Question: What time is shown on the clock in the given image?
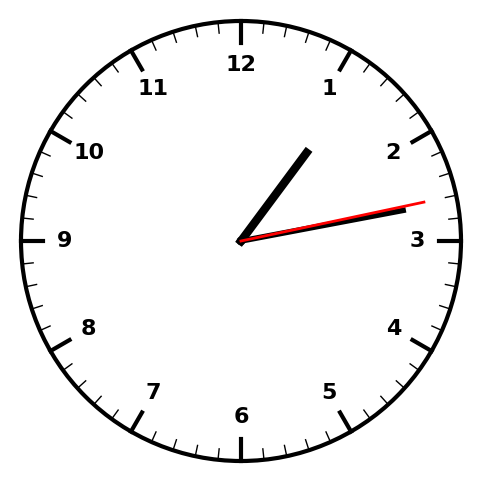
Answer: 01:13:13